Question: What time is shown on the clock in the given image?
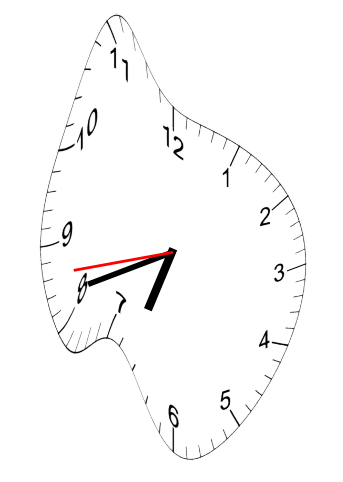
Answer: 06:41:43